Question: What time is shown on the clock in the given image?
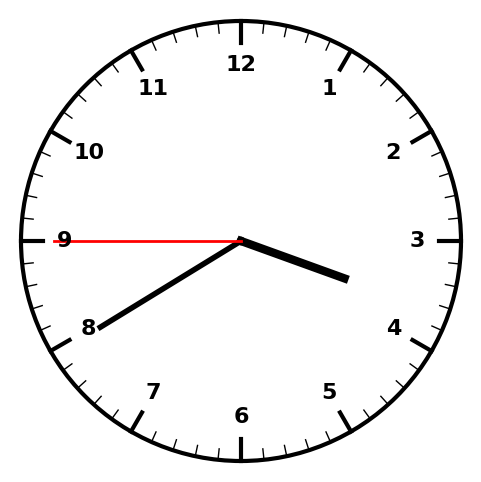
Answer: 03:39:45